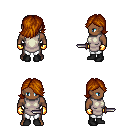
a pixel art fantasy rpg character, male body template, human, dark skin, white tunic, white pants, brunette swoop hairstyle, gold gloves, black shoes, dagger, four views (front, back, left, right), 2x2 character sprite sheet, small pixel art, hard edges, no anti-aliasing